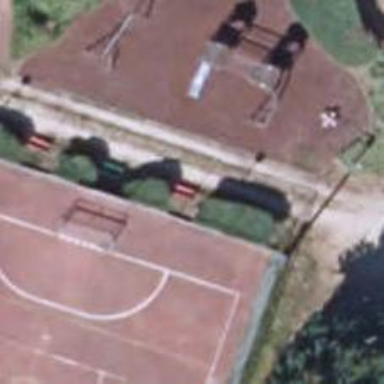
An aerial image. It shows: Red bench.